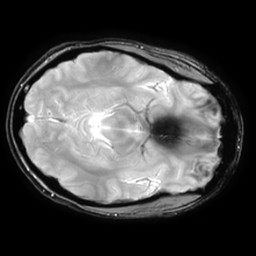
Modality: T2starw
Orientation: axial
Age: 23
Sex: male
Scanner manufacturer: ge
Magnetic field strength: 3 T
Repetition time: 0.65 s
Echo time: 0.02 s